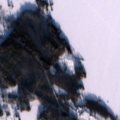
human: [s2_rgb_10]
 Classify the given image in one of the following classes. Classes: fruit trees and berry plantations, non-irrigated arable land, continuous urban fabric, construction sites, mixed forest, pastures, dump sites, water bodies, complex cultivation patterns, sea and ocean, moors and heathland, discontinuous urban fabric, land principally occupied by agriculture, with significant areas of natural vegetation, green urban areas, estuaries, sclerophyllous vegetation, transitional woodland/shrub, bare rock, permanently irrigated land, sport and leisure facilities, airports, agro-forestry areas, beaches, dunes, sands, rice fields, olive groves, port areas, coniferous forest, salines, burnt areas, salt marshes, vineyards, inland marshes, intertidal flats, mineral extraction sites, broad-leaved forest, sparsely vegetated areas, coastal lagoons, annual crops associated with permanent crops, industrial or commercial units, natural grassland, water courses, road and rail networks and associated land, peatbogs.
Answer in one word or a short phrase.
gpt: broad-leaved forest, mixed forest, transitional woodland/shrub, water bodies